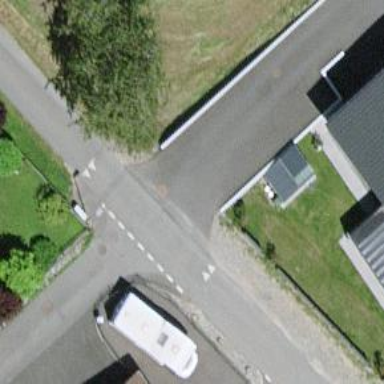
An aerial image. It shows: Asphalt road with traffic calming table.